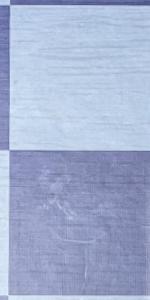
Label: Empty